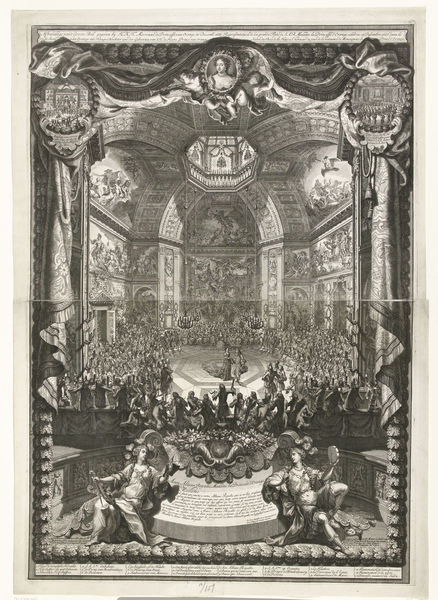
Titel: Bal in het Huis ten Bosch ter ere van de verjaardag van de prins van Oranje
Künstler: Daniël (I) Marot
Standort: Amsterdam
Institution: Rijksmuseum
Schlagwörter: weiß, menschen, frau, grau, schwarz, säulen, zeichnung, ball, versammlung, bild, portrait, vorhang, kirche, decke, orchester, skulptur, schrift, bogen, saal, monumental, buch, druck, illustration, wappen, bemalung, kupferstich, abbildung, saale, dirigent, kronsaal, graustich